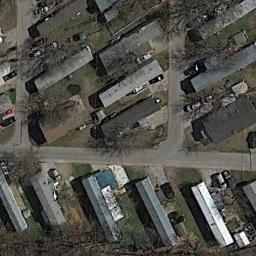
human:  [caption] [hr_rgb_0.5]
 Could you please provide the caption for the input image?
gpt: There are many buildings in the mobile home park .

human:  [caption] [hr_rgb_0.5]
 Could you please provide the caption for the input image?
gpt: There are nine mobile homes here .

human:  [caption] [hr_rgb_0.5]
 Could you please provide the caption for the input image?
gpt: The mobile home park is on the bare land next to the road .

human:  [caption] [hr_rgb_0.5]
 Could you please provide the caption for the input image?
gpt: The mobile home park has some neatly arranged mobile homes and bare trees .

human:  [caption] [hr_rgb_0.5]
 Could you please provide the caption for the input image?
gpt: There are some buildings and withered trees in the mobile home park .